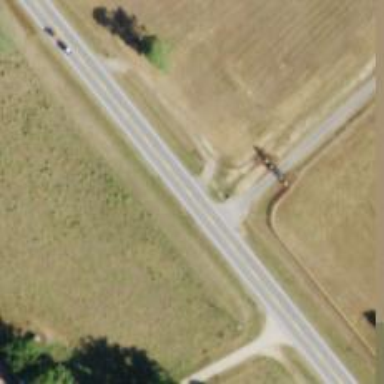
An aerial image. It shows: Asphalt road classified as trunk highway.